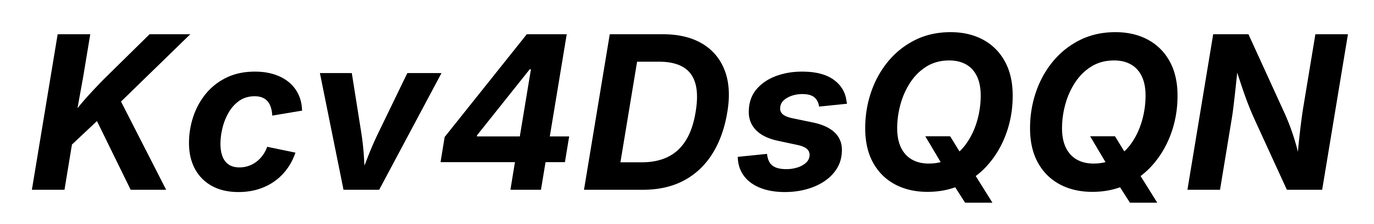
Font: Inter-Italic_Bold_Italic